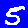
Digit: 5